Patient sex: M
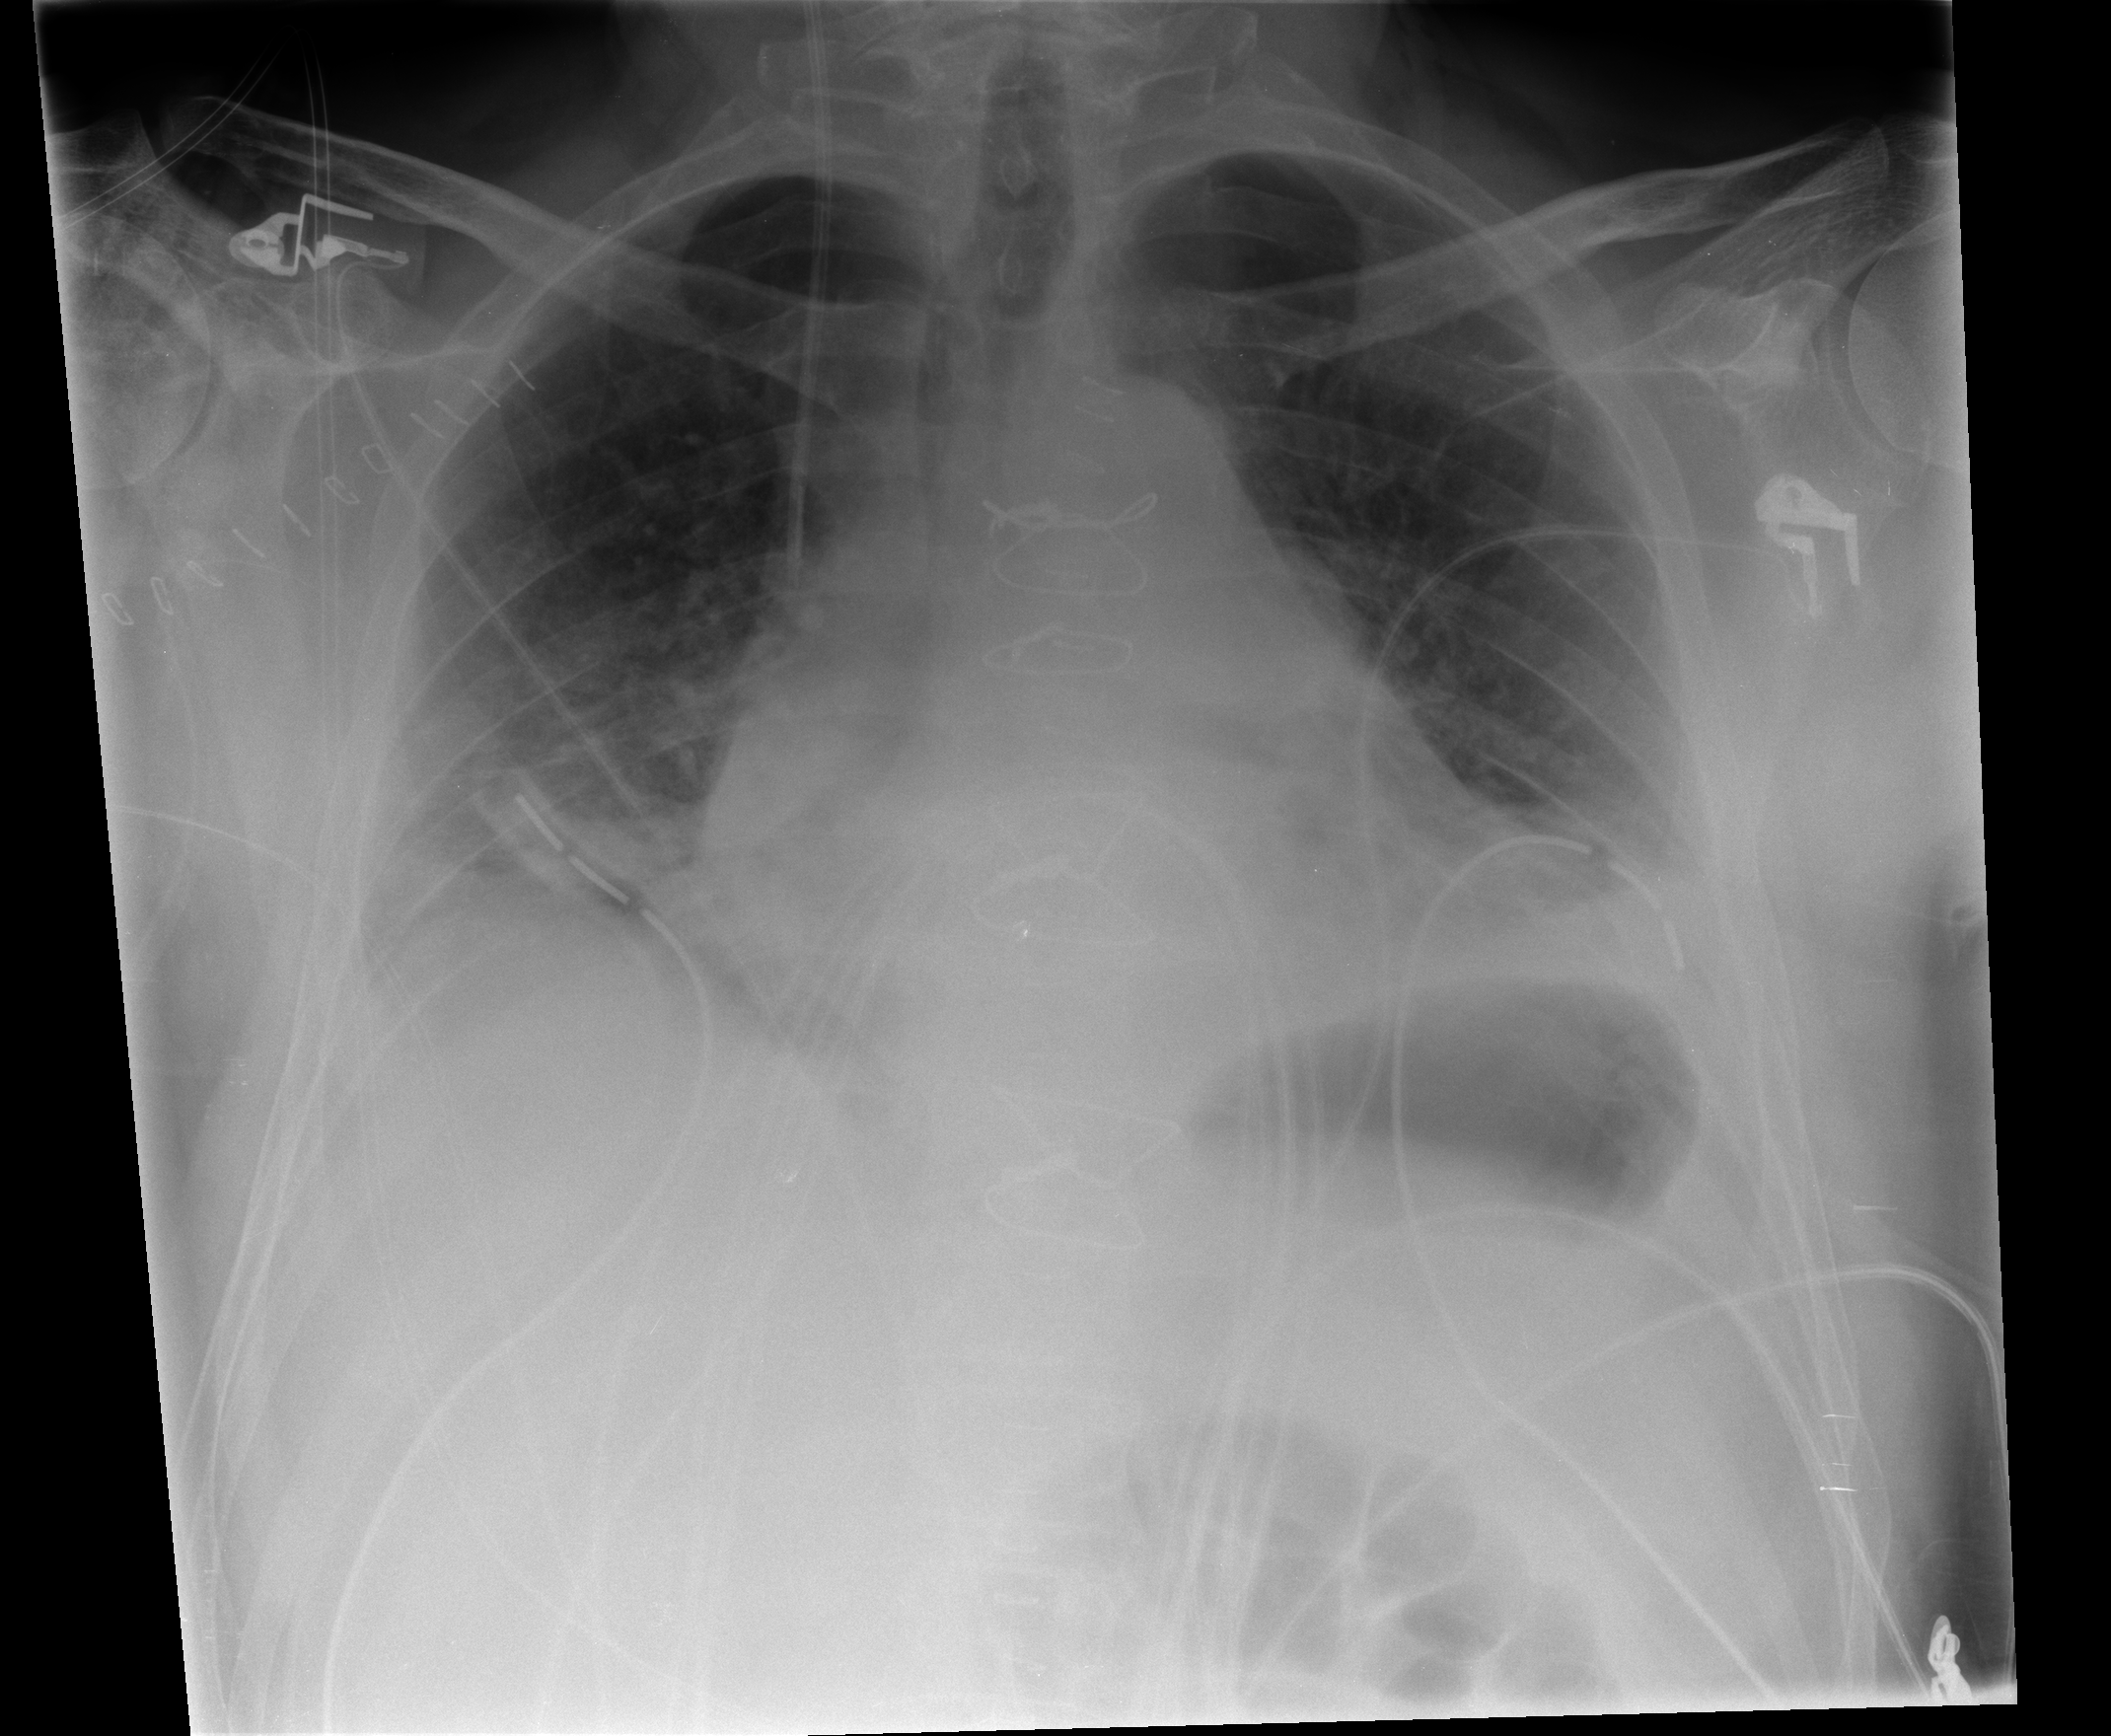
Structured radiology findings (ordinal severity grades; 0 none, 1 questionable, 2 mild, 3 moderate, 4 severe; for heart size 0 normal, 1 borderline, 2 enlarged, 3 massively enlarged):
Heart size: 2
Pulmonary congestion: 0
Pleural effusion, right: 2
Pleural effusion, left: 2
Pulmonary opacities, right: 0
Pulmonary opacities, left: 0
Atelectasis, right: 2
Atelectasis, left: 2